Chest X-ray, PA view. Patient: 9 years old, sex F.
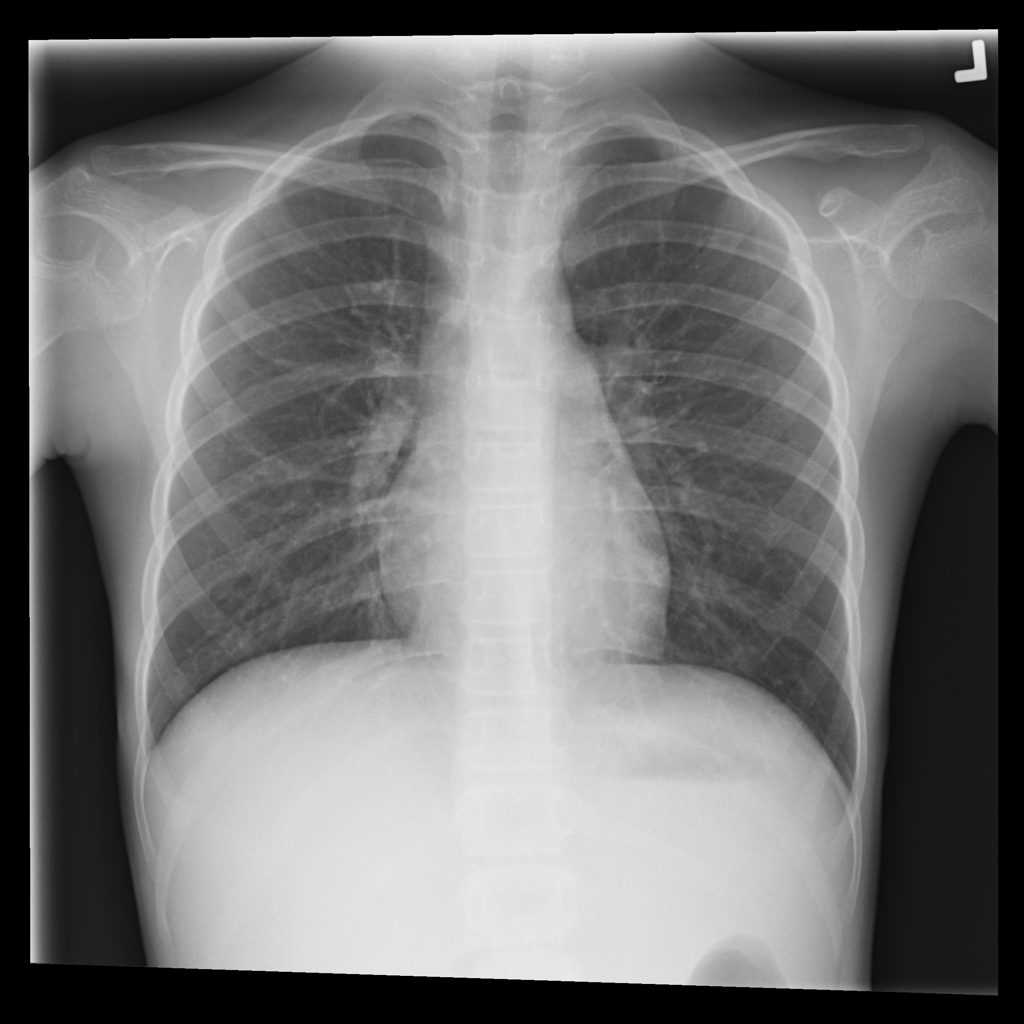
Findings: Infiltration